Question: How can solve this problem in C#?

Exception:
> connected party did not properly respond after a period of time, or established connection failed because connected host has failed
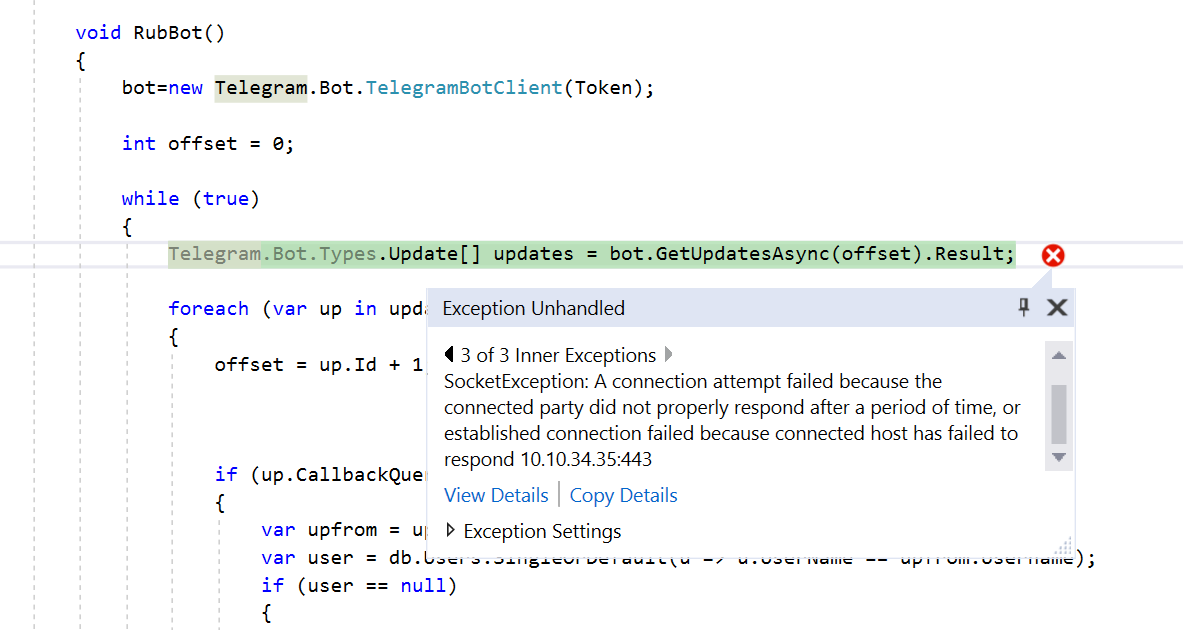
Answer: There are many possibilities, but the most likely one is exactly as it says - your program cannot connect to 10.10.34.35 Port 443. Firewalls, routing, DNS, or simply a mistyped IP address are all possible. Best way to diagnose this is to open Powershell and type
Test-NetConnection -Computer 10.10.34.35 -Port 443
This will test to see if your computer can connect to that TCP endpoint. If Powershell cannot connect then your problem is not in your C# but its a network issue.